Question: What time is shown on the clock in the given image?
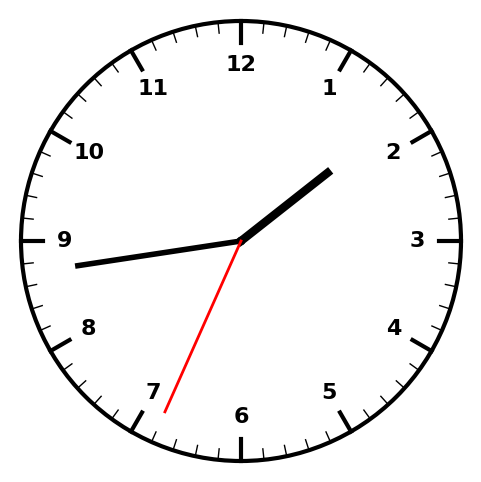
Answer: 01:43:34